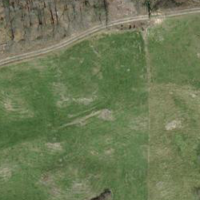
EUNIS habitat code: 24
Species observed at this site:
Pieris rapae
Calopteryx splendens
Melanargia galathea